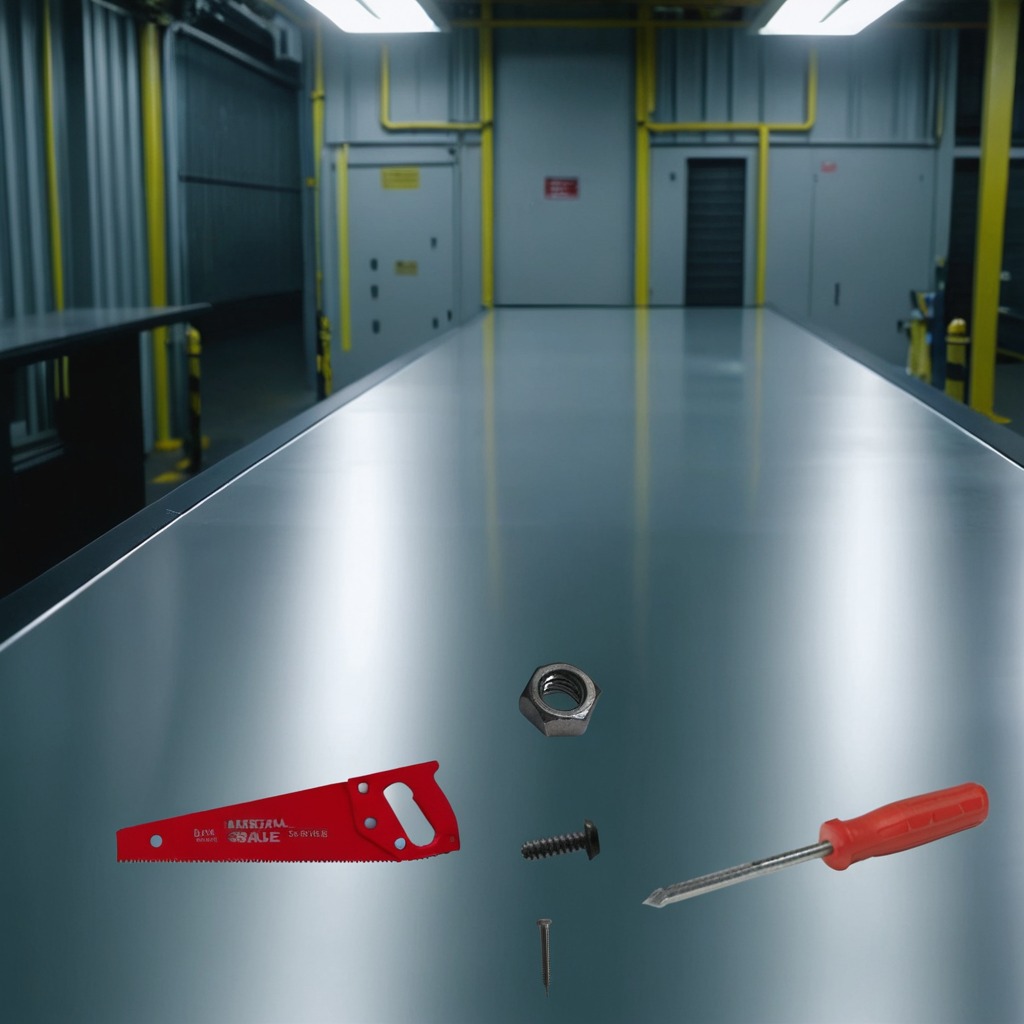
A metal machine screw, an iron nail, a handheld metal saw, a screwdriver, and a metal nut are lying on a high-gloss table in a ship maintenance bay industrial lighting.